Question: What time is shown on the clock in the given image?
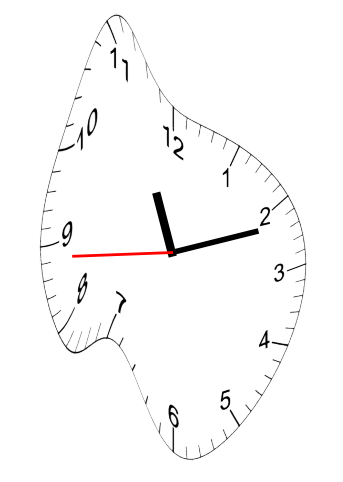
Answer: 11:11:44